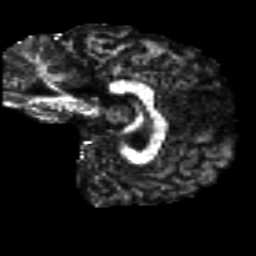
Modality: FA
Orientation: sagittal
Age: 21
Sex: male
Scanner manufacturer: siemens
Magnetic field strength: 3 T
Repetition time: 8.8 s
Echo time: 0.085 s